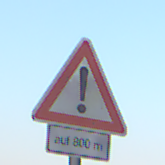
Verkehrszeichen: Gefahrenstelle
Zusatzzeichen unten: LaengeEinerStrecke5
Umgebung: Outdoor, Nature
Tageszeit: SunriseSunset
Wetter: Clear
Licht: Natural
Jahreszeit: Winter
Kontrast: LowContrast